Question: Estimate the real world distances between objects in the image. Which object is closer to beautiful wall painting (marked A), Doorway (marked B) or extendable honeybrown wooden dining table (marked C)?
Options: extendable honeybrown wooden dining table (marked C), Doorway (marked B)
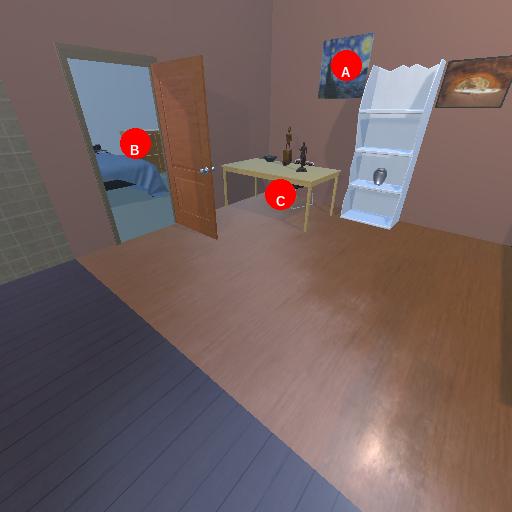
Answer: extendable honeybrown wooden dining table (marked C)